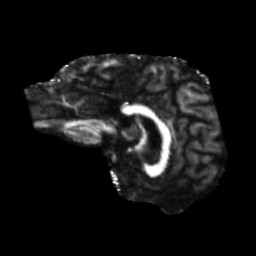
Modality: FA
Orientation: sagittal
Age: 63
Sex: female
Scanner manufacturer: siemens
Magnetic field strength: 3 T
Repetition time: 5.47 s
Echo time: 0.0854 s